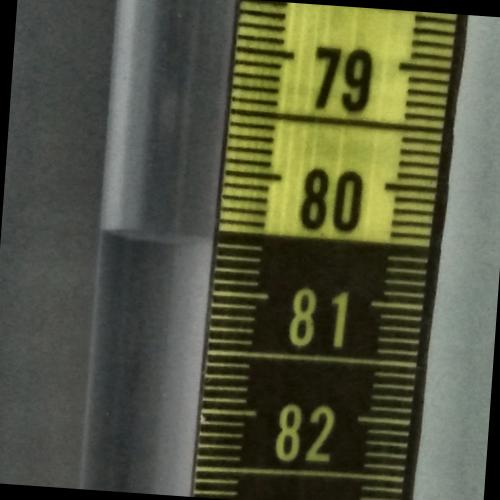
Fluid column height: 80.6 cm